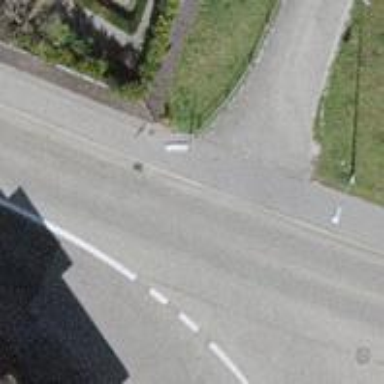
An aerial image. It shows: Tertiary road.